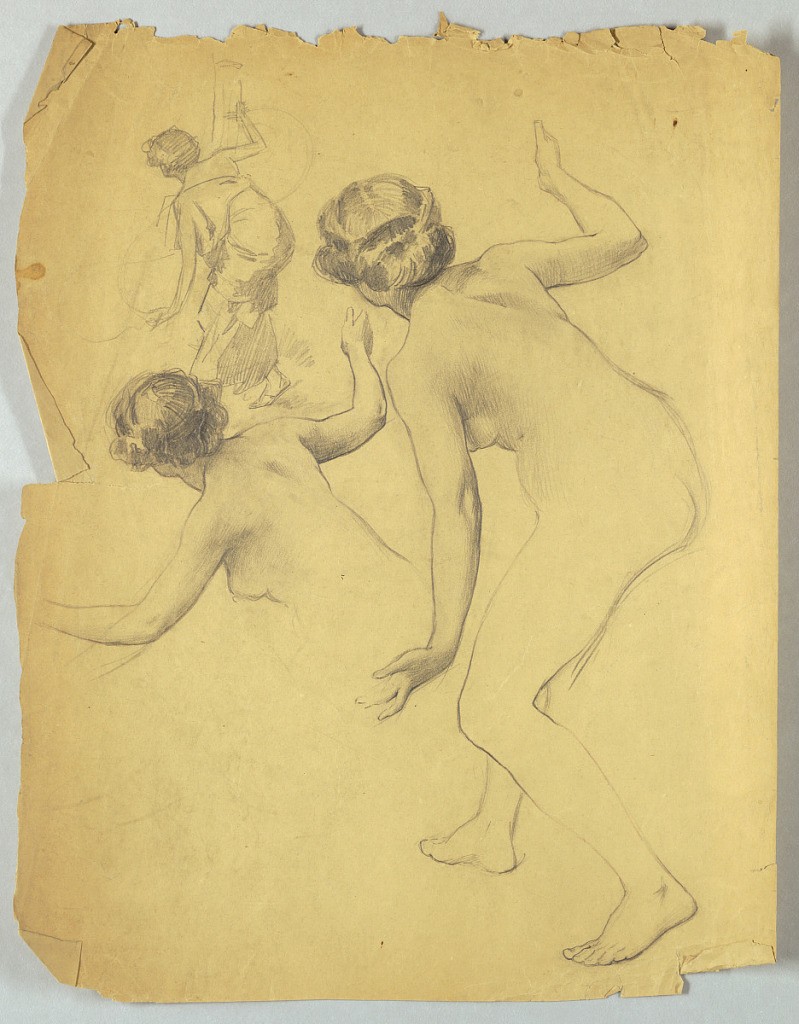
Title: Study of Bending Nude Figure
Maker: Louis Schaettle, American, 1867–1917
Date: ca. 1900
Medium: Graphite on light brown paper
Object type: Drawing
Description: Full figure of bending female nude on right side of page; small sketch of the same pose with figure draped, upper left; lower left, portion of bending nude in same pose.